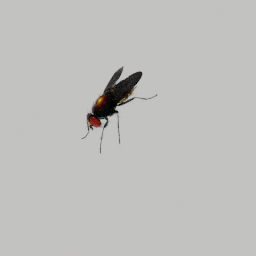
Label: animals